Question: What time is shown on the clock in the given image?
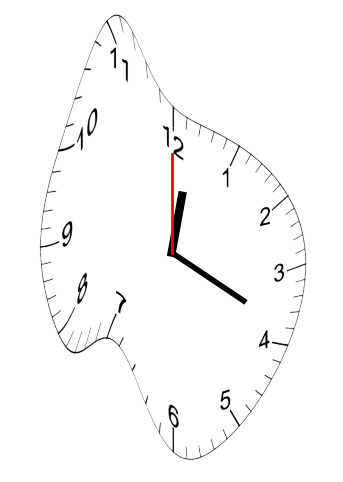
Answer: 12:19:00